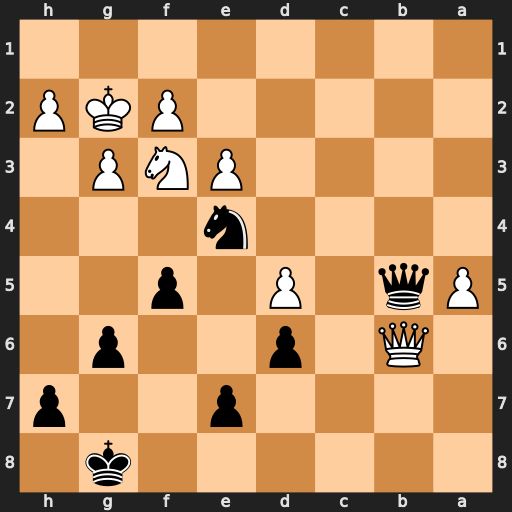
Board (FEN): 6k1/4p2p/1Q1p2p1/Pq1P1p2/4n3/4PNP1/5PKP/8
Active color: b
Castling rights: -
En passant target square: -
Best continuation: Qe2 Qb8+ Kf7 Ng1 Qxf2+